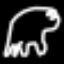
Label: frog